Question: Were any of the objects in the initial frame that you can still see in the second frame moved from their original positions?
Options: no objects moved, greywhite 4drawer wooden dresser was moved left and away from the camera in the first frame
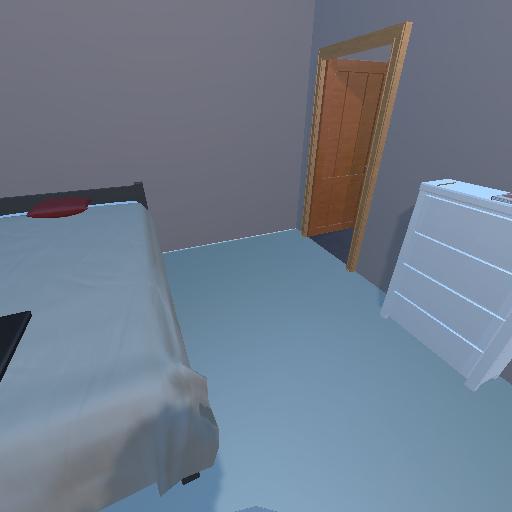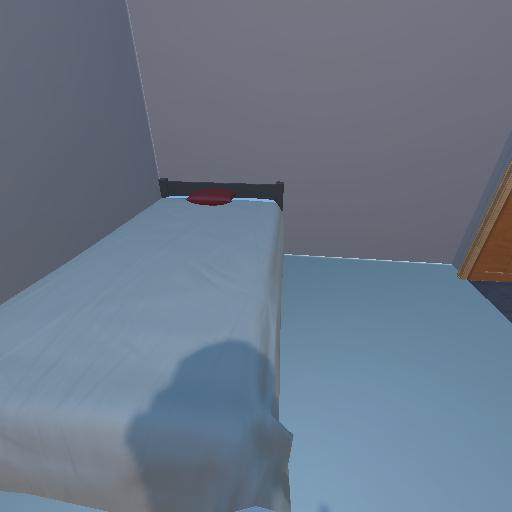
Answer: no objects moved